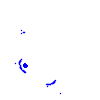
Particle: pion